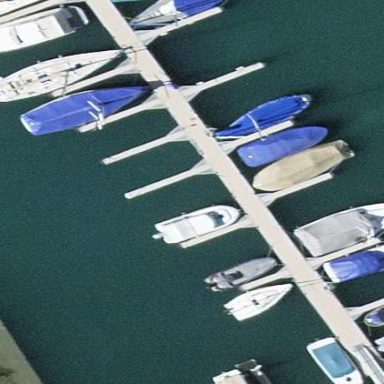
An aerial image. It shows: Man-made pier.